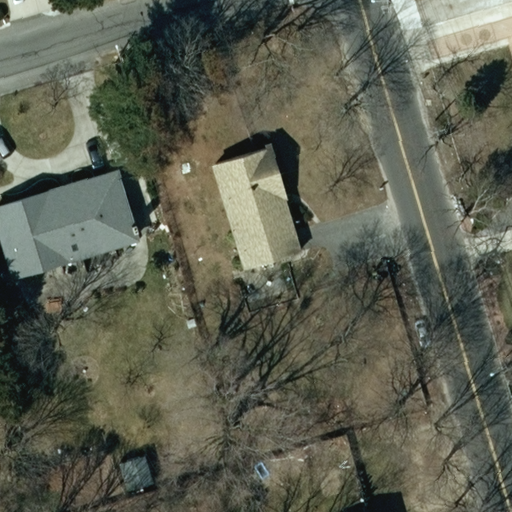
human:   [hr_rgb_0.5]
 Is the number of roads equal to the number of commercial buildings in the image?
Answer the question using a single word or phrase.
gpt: no

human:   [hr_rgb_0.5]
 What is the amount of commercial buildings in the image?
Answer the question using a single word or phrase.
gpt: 0

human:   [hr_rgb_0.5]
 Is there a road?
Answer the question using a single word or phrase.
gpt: yes

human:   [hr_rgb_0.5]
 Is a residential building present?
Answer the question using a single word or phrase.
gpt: yes

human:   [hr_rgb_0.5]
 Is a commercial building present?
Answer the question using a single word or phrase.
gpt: no

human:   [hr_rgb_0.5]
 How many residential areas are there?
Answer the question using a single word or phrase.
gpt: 1

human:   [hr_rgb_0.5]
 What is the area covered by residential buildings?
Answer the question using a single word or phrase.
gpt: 672m2

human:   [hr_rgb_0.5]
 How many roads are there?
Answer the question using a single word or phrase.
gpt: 2

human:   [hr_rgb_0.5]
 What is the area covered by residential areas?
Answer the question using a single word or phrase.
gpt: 10621m2

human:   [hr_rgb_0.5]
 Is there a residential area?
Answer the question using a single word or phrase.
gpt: yes

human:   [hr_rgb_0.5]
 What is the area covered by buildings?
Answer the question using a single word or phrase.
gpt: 710m2

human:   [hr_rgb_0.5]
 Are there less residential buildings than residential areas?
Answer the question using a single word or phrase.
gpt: no

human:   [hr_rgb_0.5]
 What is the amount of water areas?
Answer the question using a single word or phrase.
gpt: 0

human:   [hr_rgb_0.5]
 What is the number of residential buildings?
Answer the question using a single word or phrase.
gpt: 3

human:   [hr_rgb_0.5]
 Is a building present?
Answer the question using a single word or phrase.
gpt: yes

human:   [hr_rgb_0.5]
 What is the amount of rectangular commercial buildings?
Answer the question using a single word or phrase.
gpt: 0

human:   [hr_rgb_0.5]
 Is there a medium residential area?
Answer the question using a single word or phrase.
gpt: no

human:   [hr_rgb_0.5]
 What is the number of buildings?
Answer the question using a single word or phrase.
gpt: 4

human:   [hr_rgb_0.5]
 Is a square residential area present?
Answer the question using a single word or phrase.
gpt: no

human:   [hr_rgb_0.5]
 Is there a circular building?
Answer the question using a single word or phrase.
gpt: no

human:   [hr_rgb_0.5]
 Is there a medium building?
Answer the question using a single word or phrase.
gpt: yes

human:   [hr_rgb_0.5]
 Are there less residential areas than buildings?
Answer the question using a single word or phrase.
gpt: yes

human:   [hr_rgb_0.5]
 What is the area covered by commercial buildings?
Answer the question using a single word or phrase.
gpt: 0m2

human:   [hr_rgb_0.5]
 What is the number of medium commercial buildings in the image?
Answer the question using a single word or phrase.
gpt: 0

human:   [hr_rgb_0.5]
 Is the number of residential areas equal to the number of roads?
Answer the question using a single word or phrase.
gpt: no

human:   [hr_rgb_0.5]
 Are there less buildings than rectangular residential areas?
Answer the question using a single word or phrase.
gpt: no

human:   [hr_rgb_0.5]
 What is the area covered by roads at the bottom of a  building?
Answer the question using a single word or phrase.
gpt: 0m2

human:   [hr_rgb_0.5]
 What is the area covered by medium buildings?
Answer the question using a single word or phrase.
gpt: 670m2

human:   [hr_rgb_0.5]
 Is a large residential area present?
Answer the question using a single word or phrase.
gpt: yes

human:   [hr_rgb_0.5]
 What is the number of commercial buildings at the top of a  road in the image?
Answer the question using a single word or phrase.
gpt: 0

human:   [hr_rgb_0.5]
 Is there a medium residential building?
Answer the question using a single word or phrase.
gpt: yes

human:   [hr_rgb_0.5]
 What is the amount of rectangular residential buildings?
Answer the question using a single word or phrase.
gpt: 3

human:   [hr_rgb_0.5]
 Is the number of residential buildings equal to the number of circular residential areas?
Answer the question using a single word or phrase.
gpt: no

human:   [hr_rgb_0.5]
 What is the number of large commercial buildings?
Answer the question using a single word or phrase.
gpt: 0

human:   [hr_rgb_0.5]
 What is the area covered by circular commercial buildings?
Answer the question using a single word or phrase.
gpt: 0m2

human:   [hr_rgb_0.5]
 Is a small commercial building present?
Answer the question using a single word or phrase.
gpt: no

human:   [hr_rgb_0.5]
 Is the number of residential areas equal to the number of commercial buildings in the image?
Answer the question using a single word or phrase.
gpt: no

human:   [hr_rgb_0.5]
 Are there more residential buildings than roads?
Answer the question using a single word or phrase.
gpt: yes

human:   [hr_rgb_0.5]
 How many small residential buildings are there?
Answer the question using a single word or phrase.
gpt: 1

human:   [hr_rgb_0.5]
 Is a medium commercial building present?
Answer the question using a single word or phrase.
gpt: no

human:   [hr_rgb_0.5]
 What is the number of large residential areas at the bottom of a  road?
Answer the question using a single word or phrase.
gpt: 0

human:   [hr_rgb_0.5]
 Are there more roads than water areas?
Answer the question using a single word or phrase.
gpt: yes

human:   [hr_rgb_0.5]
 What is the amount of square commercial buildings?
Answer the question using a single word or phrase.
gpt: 0

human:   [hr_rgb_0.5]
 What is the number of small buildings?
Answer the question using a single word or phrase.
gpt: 2

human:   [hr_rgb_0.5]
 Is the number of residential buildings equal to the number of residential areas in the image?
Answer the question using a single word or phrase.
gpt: no

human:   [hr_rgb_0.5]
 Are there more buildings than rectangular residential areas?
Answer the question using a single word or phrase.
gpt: yes

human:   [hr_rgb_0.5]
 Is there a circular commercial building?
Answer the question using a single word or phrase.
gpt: no

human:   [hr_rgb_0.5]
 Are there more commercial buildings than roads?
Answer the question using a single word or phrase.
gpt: no

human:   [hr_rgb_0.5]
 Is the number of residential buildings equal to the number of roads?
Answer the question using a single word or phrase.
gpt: no

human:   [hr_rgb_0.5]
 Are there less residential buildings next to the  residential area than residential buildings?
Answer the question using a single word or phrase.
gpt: no

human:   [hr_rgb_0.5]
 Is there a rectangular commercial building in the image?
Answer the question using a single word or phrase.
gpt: no

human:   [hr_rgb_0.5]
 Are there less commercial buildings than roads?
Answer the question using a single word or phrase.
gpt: yes

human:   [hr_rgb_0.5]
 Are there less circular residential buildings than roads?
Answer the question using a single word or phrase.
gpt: yes

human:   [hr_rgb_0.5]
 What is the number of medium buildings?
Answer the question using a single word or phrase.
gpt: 2

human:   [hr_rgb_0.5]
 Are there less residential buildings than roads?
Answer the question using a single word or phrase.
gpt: no

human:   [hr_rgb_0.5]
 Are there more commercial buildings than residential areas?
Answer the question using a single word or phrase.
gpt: no

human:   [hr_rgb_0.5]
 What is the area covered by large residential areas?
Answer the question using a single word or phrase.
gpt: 10621m2

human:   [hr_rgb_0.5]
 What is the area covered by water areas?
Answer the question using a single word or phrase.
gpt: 0m2

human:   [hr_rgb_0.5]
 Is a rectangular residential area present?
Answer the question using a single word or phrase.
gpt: yes

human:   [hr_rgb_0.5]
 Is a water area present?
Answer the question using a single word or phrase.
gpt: no

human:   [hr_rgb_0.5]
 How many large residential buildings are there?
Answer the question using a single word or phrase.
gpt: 0

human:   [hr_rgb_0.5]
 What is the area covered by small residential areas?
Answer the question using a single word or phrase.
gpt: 0m2

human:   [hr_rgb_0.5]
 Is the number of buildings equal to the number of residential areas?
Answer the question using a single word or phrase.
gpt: no

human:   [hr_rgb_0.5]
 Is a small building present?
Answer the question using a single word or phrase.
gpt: yes